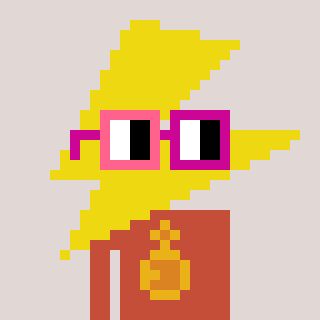
a pixel art character with square pink and red glasses, a lightning bolt-shaped head and a rust-colored body on a warm background